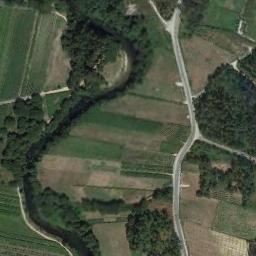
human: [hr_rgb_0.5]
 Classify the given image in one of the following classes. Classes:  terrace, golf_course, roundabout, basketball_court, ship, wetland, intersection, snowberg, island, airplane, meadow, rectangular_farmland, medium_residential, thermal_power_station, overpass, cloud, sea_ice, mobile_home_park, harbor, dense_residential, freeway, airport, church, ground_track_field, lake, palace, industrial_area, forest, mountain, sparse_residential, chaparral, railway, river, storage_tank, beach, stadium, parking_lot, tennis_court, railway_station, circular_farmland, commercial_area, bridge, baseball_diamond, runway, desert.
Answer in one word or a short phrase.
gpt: river